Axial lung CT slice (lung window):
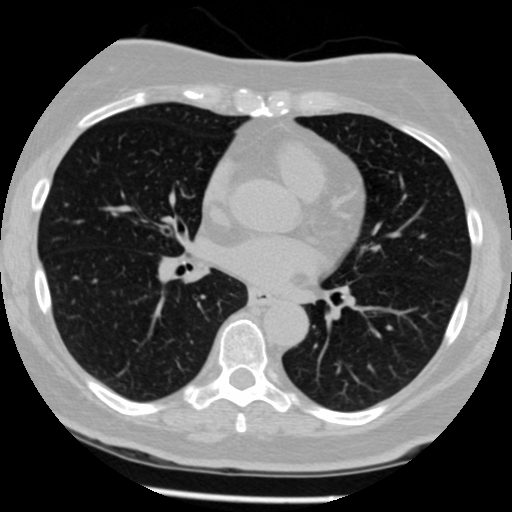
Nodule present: no